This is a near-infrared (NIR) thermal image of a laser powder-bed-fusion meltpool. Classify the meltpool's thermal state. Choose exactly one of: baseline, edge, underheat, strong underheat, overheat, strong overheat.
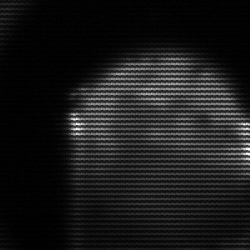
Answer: edge